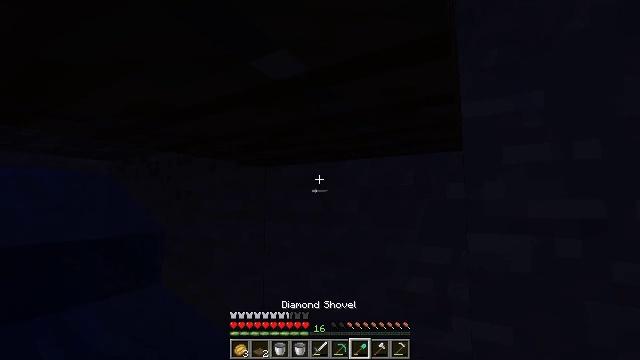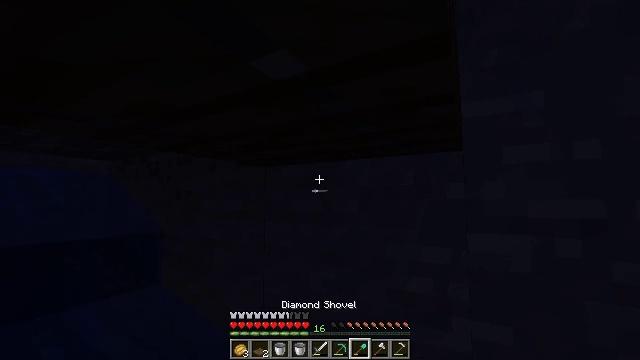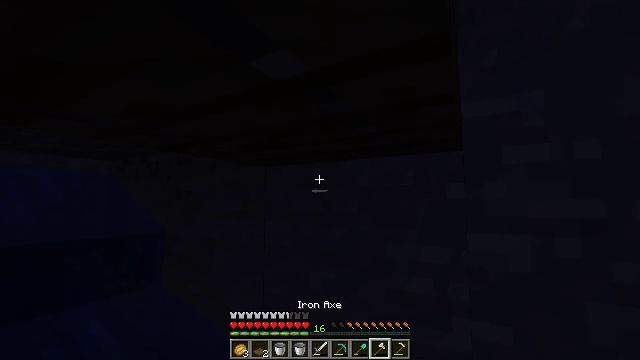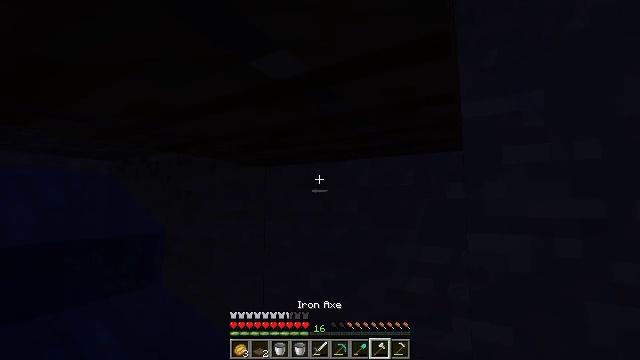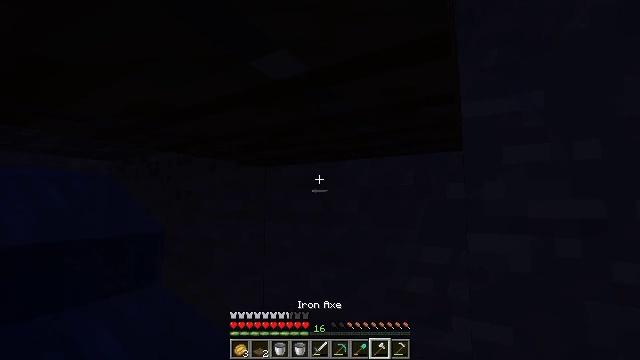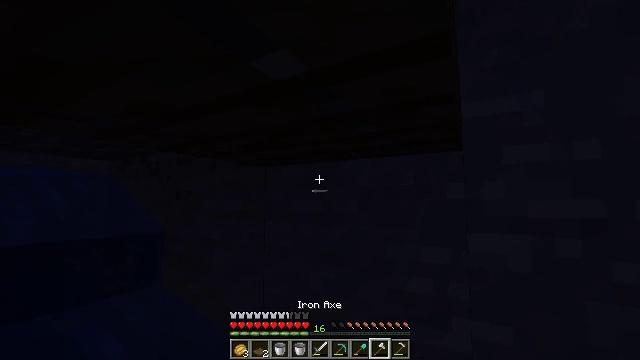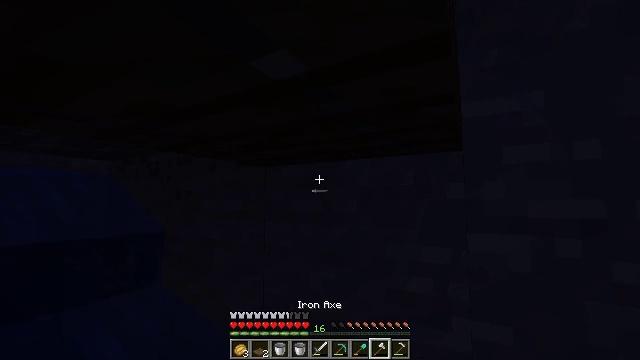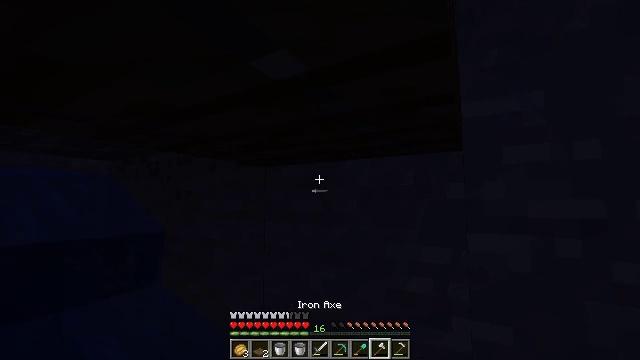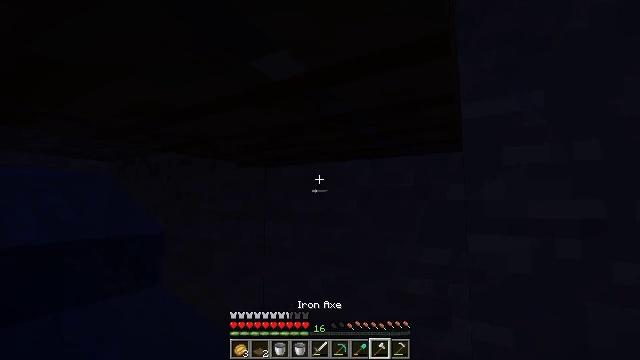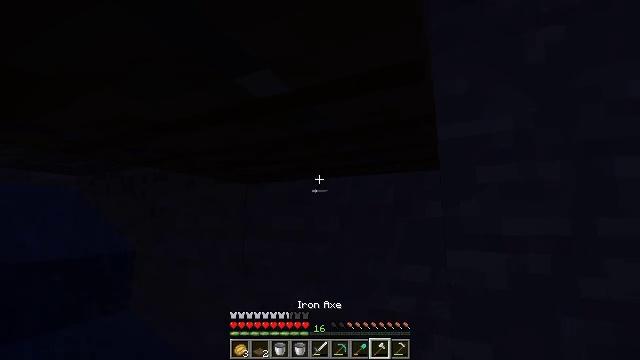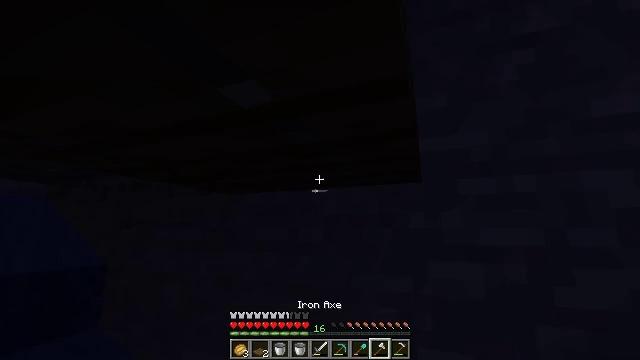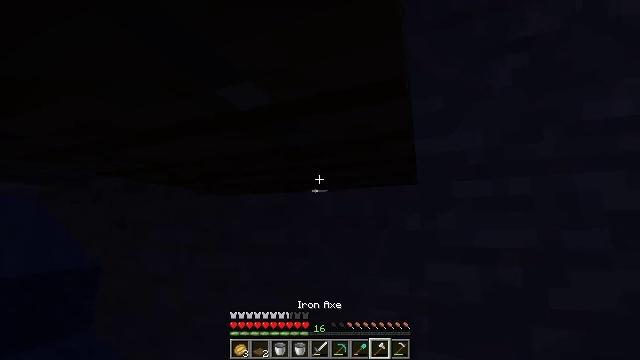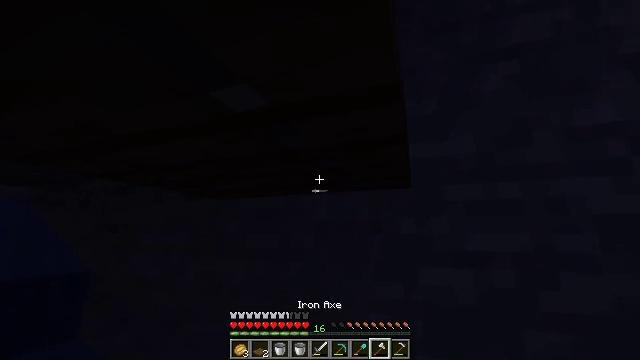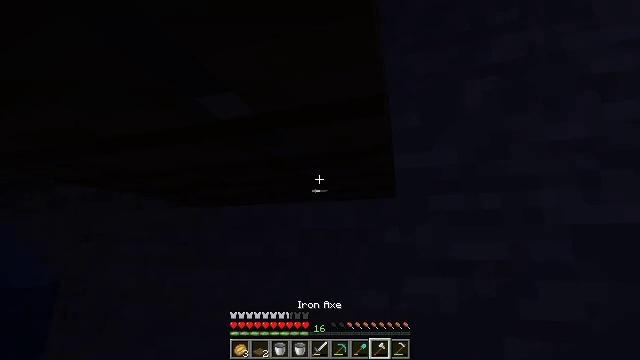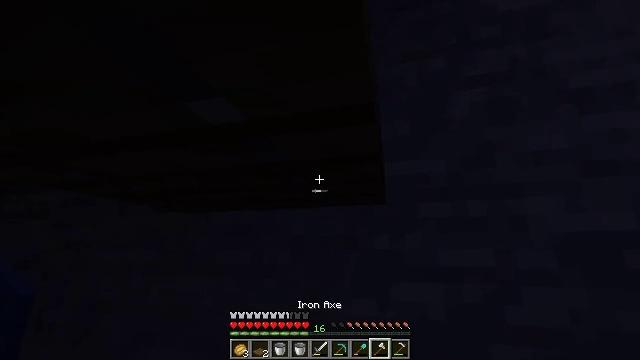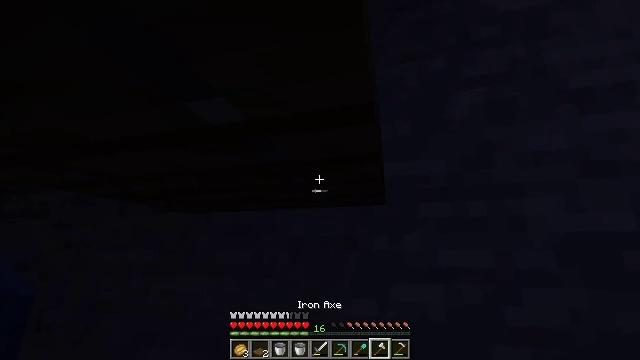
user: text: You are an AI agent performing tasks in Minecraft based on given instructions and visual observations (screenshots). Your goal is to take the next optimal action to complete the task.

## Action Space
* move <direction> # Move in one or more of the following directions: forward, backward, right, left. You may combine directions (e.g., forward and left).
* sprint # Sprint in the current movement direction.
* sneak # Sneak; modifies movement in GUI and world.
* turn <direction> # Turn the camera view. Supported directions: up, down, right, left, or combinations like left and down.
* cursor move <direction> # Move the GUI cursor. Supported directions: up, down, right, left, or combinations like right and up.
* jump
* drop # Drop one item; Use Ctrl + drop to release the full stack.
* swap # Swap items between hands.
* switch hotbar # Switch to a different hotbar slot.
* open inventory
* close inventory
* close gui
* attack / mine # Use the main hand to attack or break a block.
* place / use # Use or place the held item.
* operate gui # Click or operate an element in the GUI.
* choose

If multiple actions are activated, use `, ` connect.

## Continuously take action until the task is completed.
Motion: motion action
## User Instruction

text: Collect the spruce trapdoor from its position.
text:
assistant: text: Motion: no_op
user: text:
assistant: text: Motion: no_op
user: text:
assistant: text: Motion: no_op
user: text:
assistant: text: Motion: no_op
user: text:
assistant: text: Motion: no_op
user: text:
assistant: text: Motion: no_op
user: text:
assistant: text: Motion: no_op
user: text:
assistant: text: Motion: no_op
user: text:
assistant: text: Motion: turn right and up
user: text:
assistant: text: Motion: turn right and up
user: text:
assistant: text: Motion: no_op
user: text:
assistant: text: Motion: turn right
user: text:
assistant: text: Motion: turn right and up
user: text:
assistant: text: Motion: turn right and up
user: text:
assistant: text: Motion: no_op
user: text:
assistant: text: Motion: attack / mine
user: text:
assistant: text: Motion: attack / mine
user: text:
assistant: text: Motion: attack / mine
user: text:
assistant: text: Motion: attack / mine
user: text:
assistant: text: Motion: attack / mine
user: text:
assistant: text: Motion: attack / mine
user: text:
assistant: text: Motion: attack / mine
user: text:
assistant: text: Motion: attack / mine
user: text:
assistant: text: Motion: attack / mine
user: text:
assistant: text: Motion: attack / mine
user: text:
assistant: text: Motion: attack / mine
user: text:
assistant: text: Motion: attack / mine
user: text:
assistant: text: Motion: attack / mine
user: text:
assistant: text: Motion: attack / mine
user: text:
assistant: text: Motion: attack / mine